Interaction volume radius: 10 \u00c5
Interaction volume height: 15 \u00c5
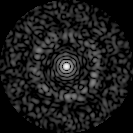
Disorder parameter: 0.8287